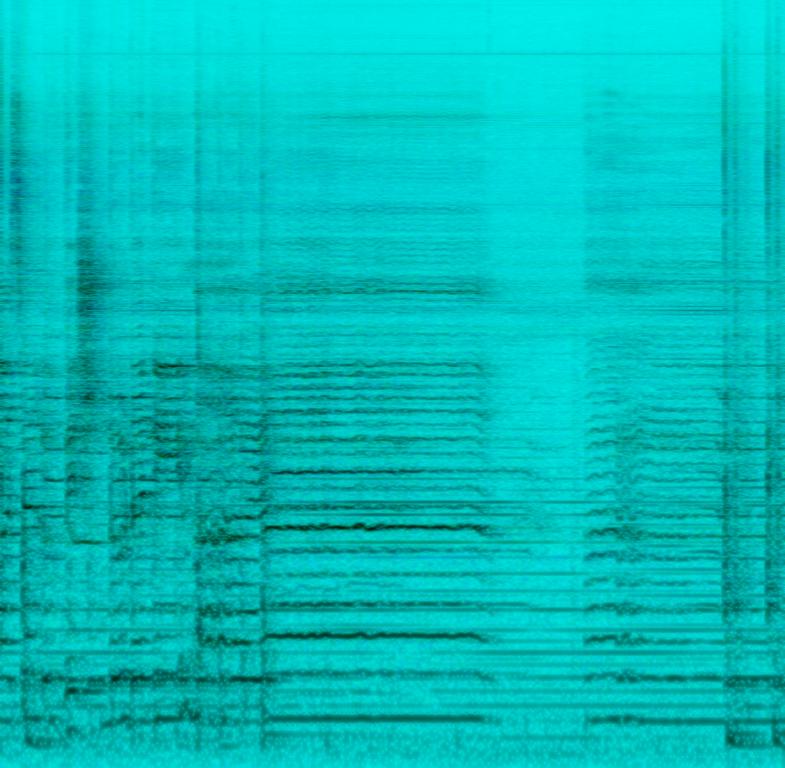
Hand percussion accompanies a male singer and violin doubling a melody with a constant regular rhythm. Mood is hypnotic and trance inducing. Features additive rhythms and odd meters.